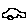
Label: car